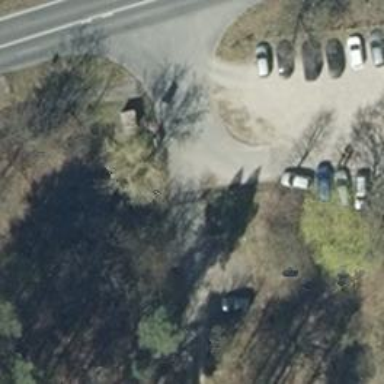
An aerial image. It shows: Emergency access point on the road.